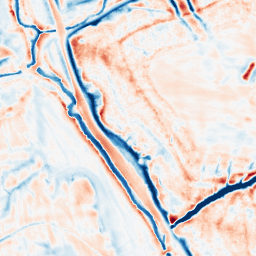
Category: edge_preserving
Decomposition family: bilateral
Decomposition parameters: d: 21
sigma_color: 25
sigma_space: 150
Upsampling method: linear_exact
Upsampling parameters: scale: 8
Upsampling scale: 8